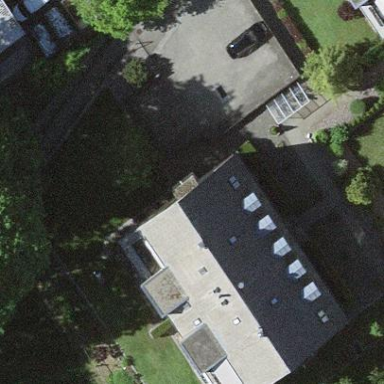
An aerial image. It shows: Building.